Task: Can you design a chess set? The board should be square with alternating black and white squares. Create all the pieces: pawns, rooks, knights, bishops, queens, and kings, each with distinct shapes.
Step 1256:
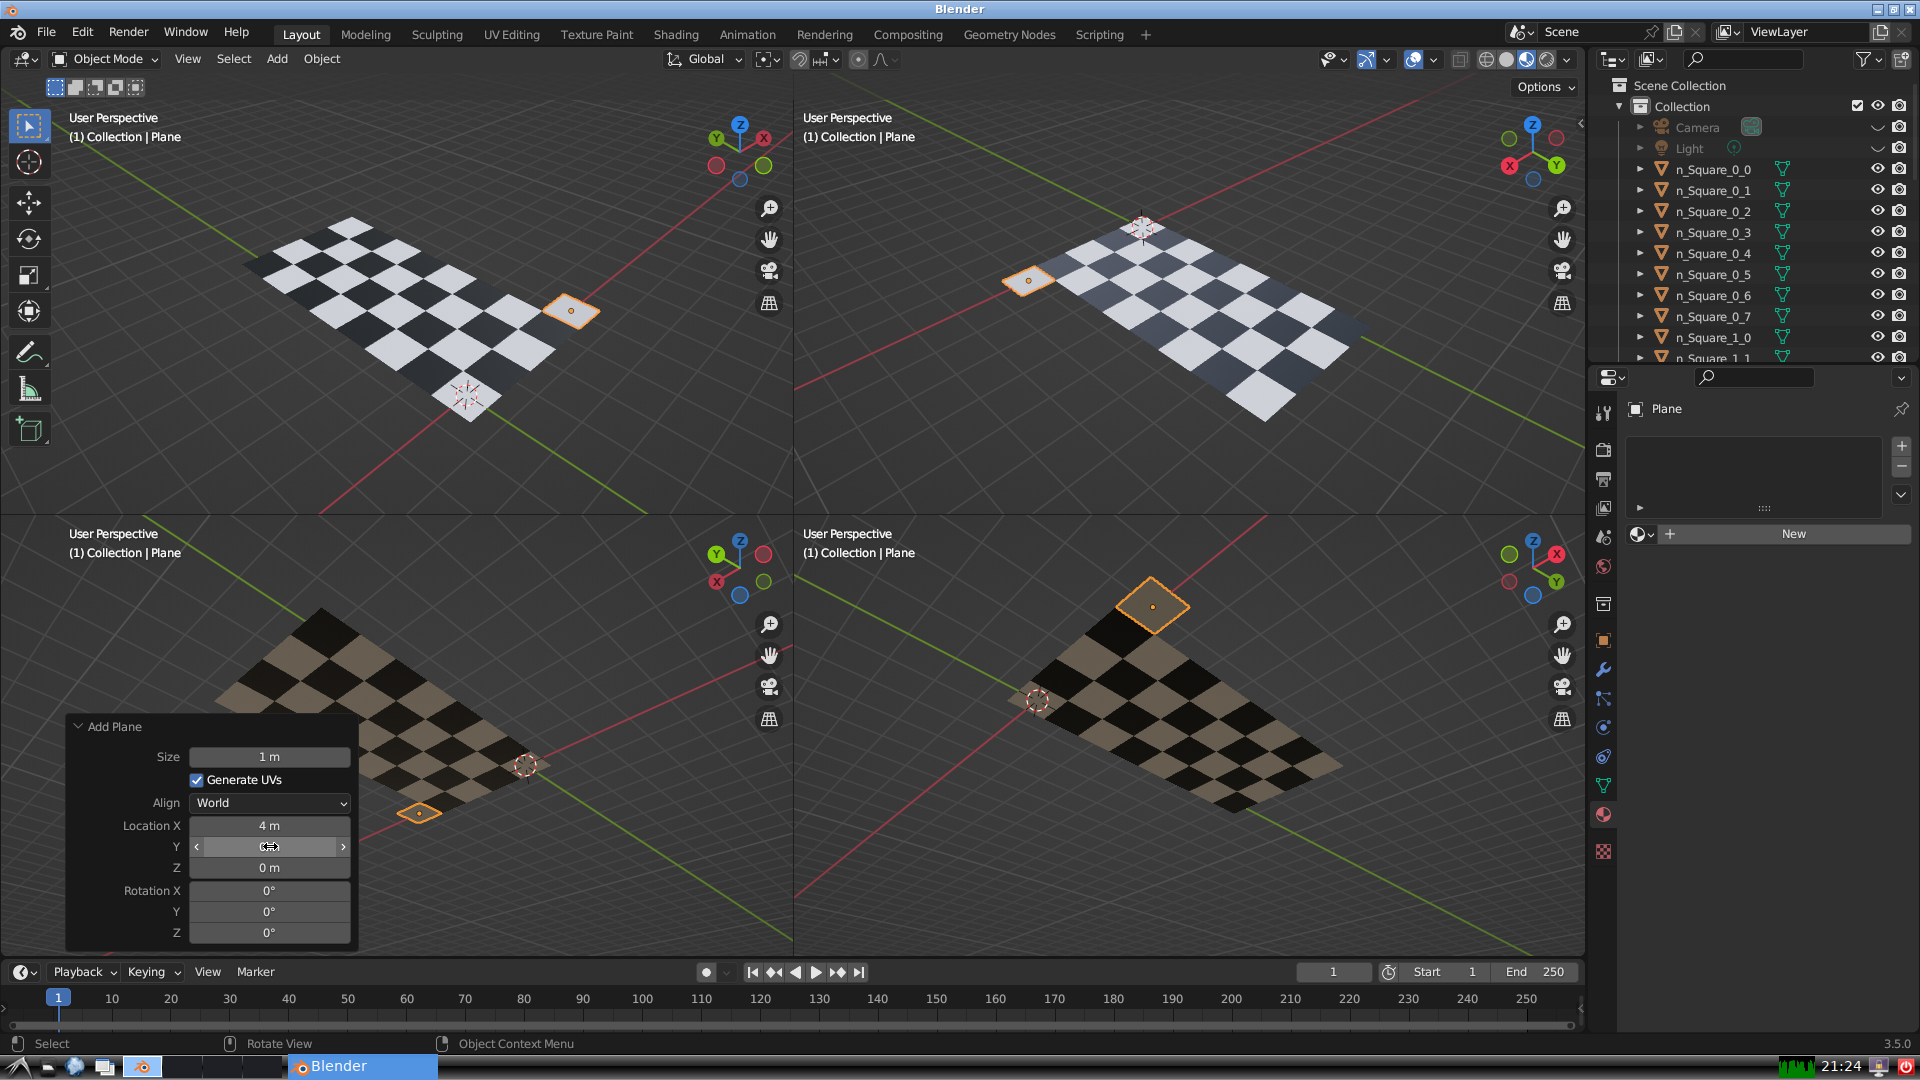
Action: {"mouse_move": [270, 867]}